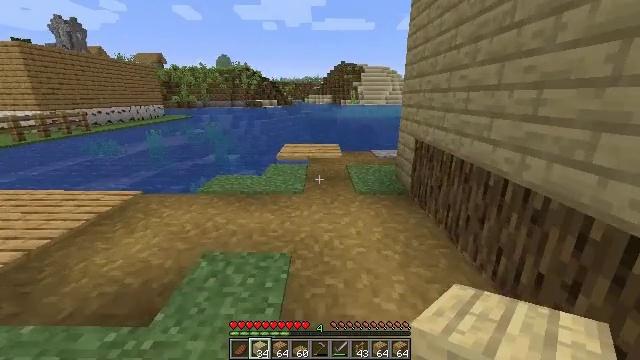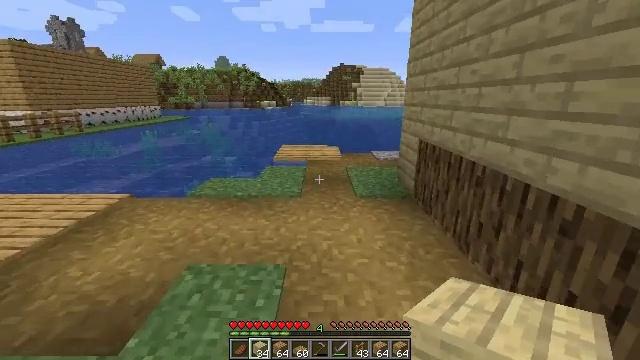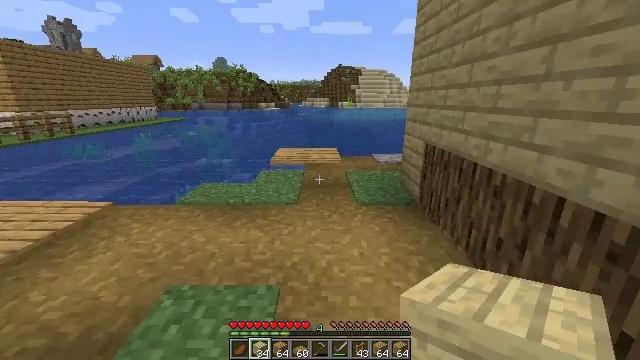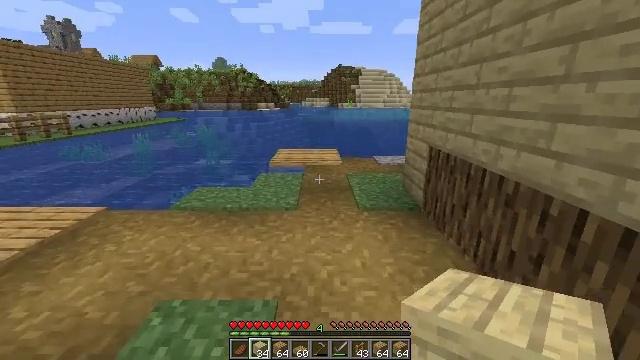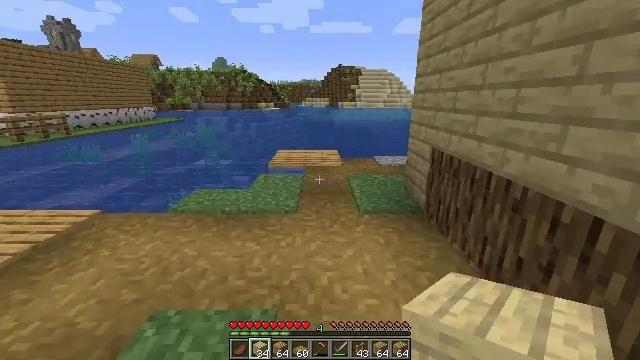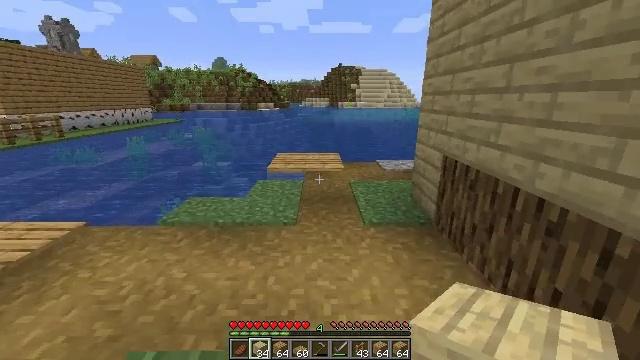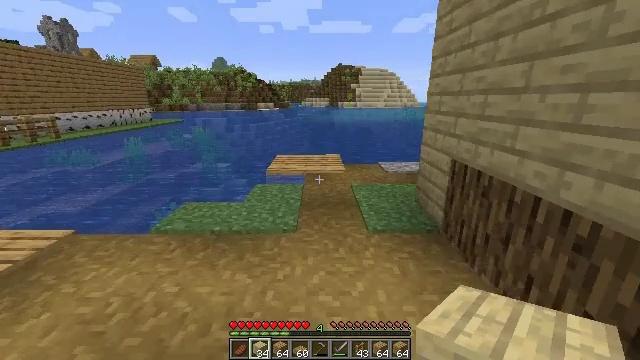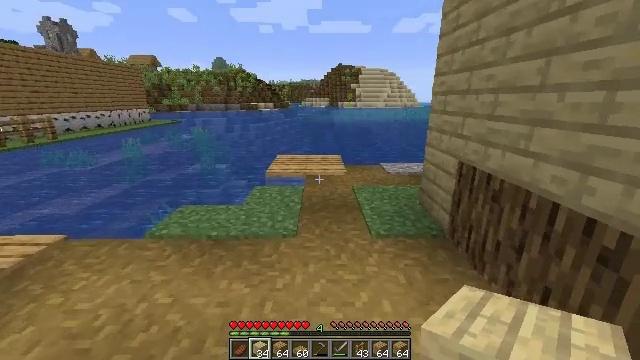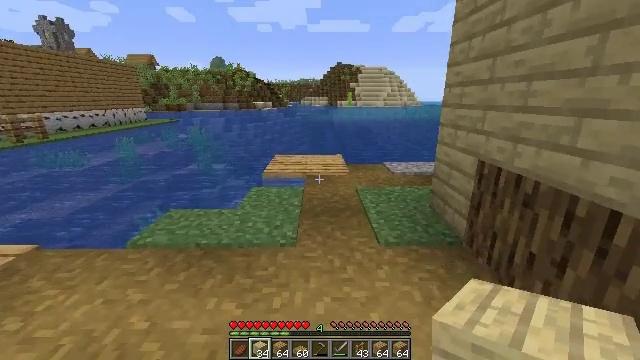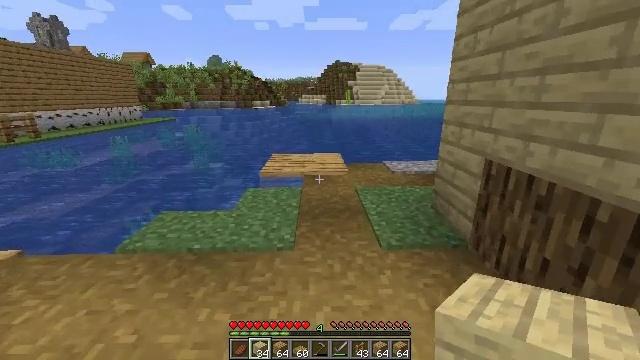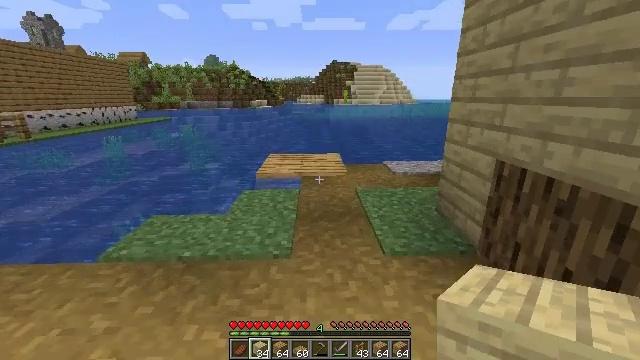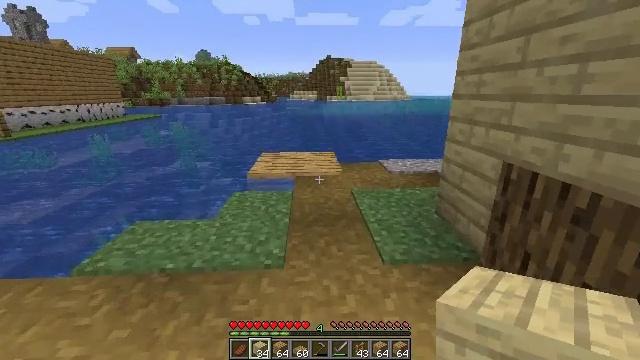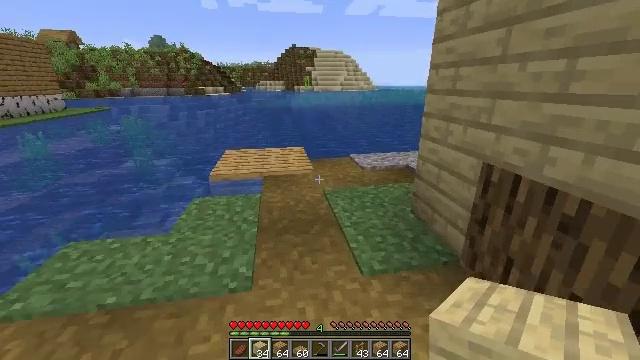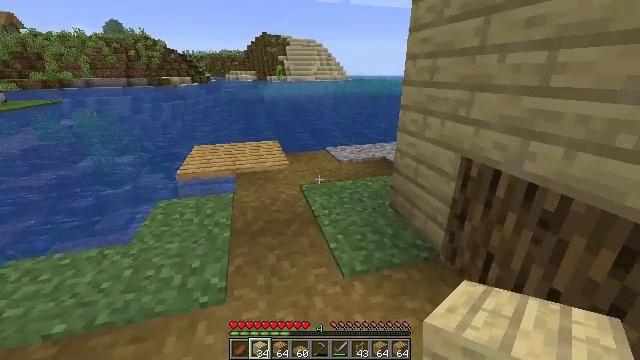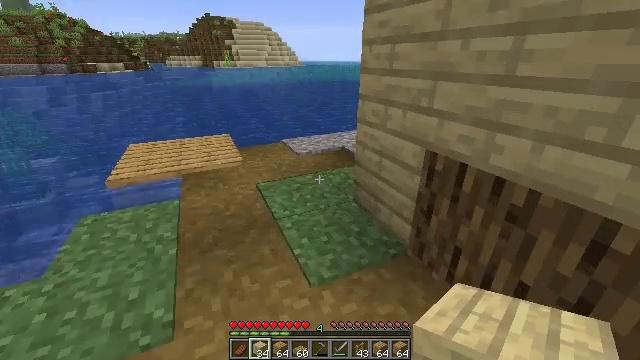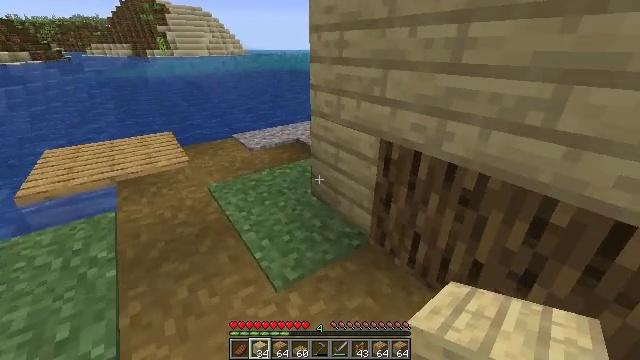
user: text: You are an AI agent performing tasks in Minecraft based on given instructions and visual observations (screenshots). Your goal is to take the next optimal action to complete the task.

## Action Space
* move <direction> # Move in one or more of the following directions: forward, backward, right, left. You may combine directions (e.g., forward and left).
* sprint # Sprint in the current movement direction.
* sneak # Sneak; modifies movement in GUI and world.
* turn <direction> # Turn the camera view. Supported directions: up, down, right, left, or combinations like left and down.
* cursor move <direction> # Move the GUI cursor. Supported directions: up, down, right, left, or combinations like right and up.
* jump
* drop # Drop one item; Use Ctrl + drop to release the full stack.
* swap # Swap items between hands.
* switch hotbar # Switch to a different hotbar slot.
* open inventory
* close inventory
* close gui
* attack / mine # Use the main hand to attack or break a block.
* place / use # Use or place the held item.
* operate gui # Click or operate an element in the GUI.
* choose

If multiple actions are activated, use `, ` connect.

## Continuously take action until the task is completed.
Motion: motion action
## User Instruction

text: Collect birch planks from structures.
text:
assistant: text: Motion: move forward
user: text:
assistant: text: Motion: move forward
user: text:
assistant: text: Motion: move forward
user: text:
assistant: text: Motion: move forward
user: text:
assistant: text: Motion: move forward
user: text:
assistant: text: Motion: move forward
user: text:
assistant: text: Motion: move forward
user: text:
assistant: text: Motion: move forward
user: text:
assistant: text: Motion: move forward
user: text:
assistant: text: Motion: move forward
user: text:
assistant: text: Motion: move forward, turn right
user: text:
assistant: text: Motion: move forward, turn right and down
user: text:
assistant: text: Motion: move forward, turn right and down
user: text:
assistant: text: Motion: move forward, turn right and down
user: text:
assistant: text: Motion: move forward, turn right and down
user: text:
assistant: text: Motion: move forward, turn right
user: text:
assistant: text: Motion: move forward
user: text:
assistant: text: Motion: move forward
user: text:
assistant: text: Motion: move forward
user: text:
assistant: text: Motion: move forward
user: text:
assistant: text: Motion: move forward
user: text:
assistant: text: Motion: move forward
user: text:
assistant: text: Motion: move forward, turn left
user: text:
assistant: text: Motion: move forward
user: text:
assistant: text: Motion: move forward
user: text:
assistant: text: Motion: move forward
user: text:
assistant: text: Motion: move forward
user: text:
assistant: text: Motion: move forward
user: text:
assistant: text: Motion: move forward, turn right
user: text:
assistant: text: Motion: move forward, turn right and down